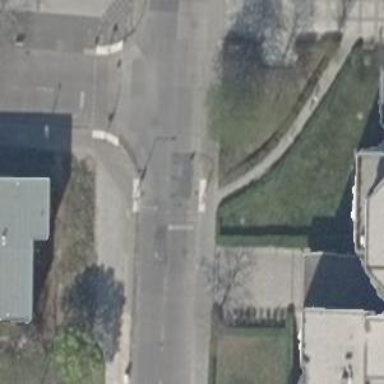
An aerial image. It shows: Road crossing with traffic signals.